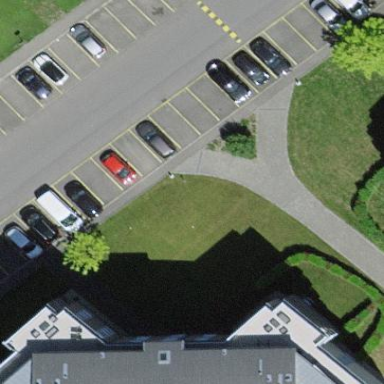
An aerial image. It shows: Street-side parking area with asphalt surface.